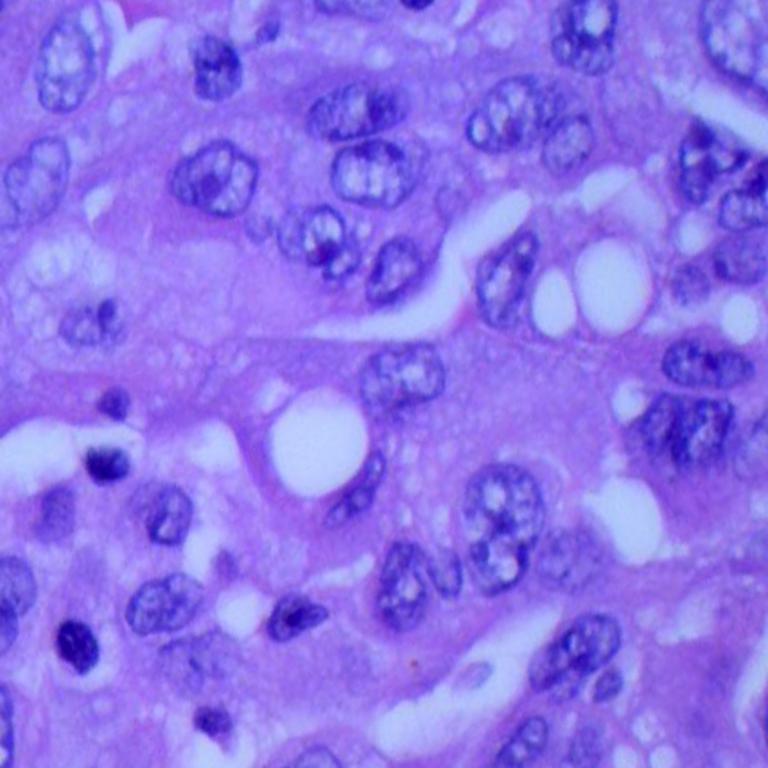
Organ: lung
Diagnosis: adenocarcinomas